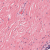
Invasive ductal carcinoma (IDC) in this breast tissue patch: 0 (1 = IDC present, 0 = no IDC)